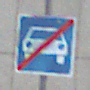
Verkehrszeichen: EndeKraftfahrstrasse
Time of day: MorningAfternoon
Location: Outdoor (Urban)
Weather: PartlyCloudy
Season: NotSpecified
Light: Natural